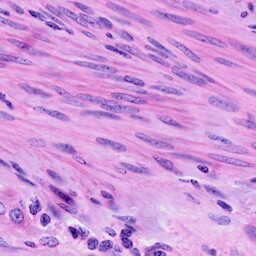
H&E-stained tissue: Cervix